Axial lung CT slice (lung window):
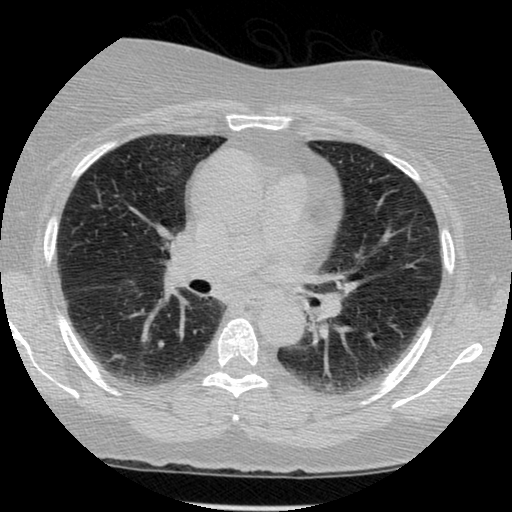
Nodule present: no